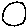
Label: circle